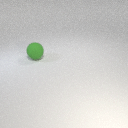
large green rubber sphere